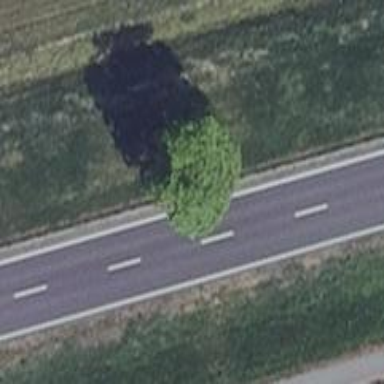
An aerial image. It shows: Deciduous tree with broadleaved leaves.